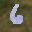
Label: 6